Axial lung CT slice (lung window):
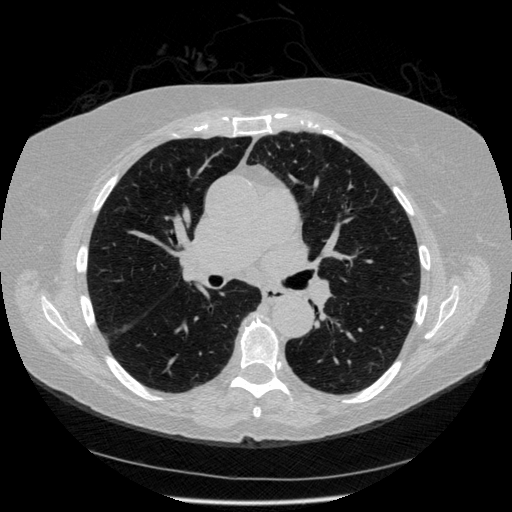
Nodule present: no